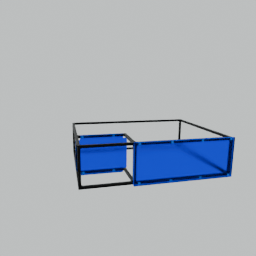
Label: furniture